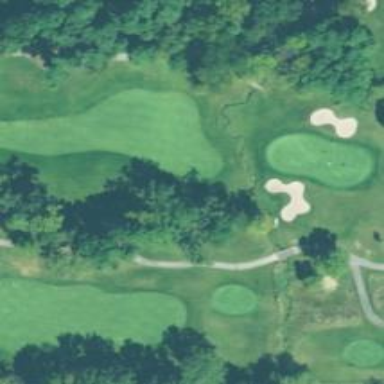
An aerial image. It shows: View of golf hole.